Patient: sex F, age 67
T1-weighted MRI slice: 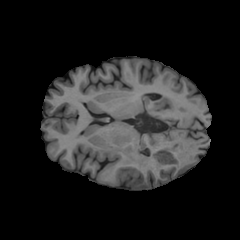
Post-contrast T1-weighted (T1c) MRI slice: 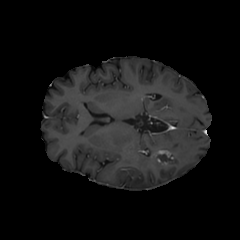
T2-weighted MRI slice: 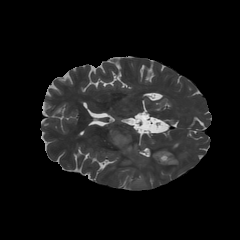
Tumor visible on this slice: yes
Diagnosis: Glioblastoma, IDH-wildtype
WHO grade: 4